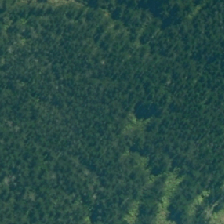
Land cover: harvested_forest